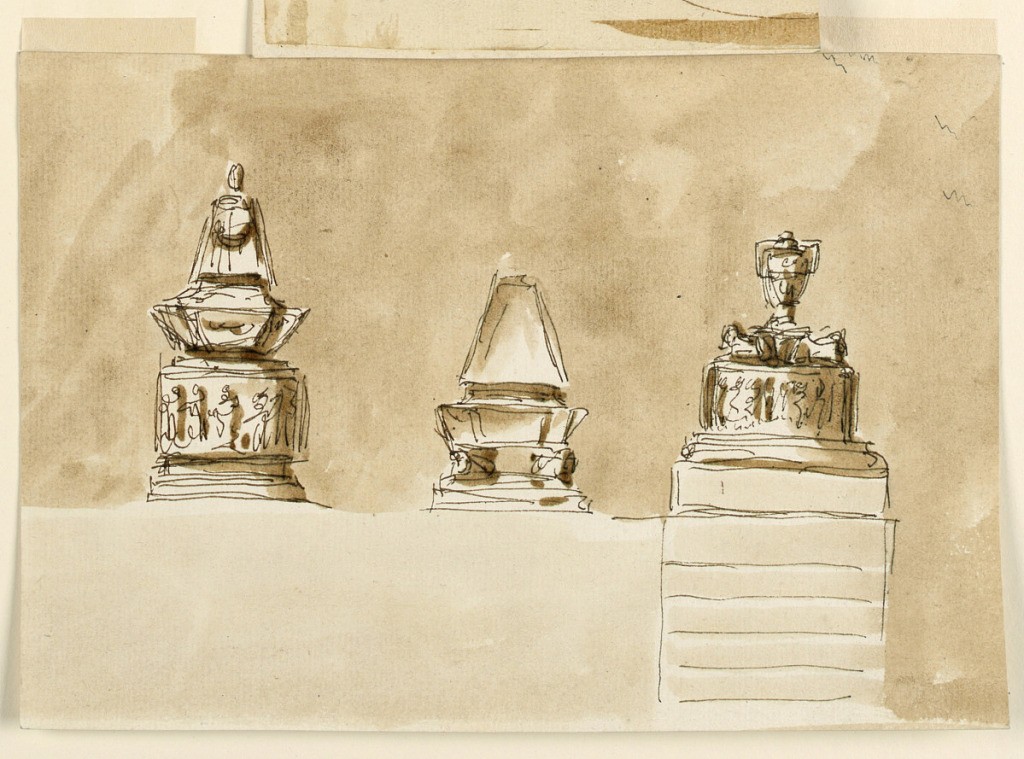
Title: Three Designs for the Elevation of a Sepulchral Monument
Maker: Giuseppe Barberi, Italian, 1746–1809
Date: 1746-1809
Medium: Pen and brown ink, brush and brown wash on lined off-white laid paper
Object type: Drawing
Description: At left: A couped obelisk rises from a sarcophagus which stands upon a circular pedestal, surrounded by a band with relief figures. Center: A couped obelisk rises from a sarcophagus which is supported by two crouching lions. At right animals crouch radially upon a circular pedestal with a relief band. An urn rises in the center. Intended, as evidently others tho, to stand at the corners of a platform, the wall being shown. Colored background.